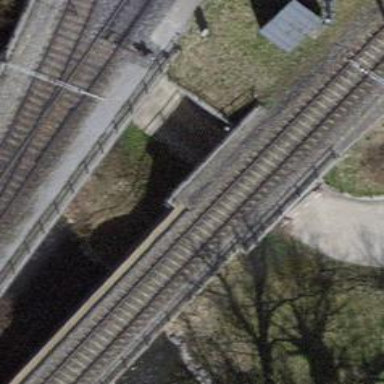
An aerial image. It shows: Asphalt track passing through tunnel with grade 1 tracktype.